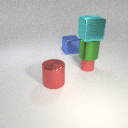
large blue metal cube to the right of large red metal cylinder